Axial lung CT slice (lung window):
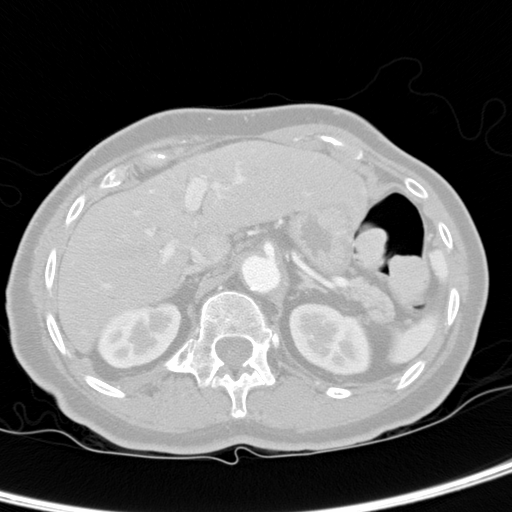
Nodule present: no